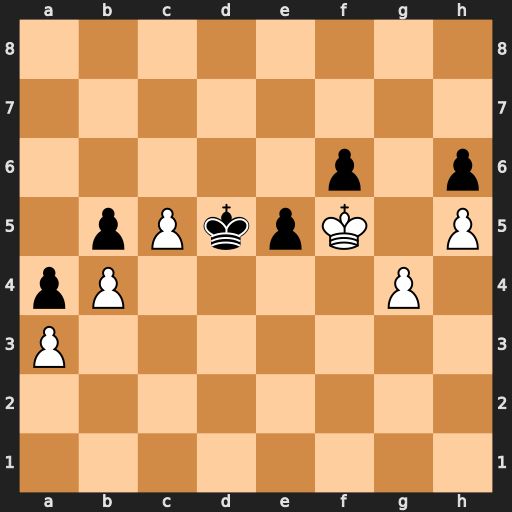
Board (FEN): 8/8/5p1p/1pPkpK1P/pP4P1/P7/8/8
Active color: w
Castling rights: -
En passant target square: -
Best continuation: Kxf6 e4 g5 hxg5 h6 e3 h7 e2 h8=Q